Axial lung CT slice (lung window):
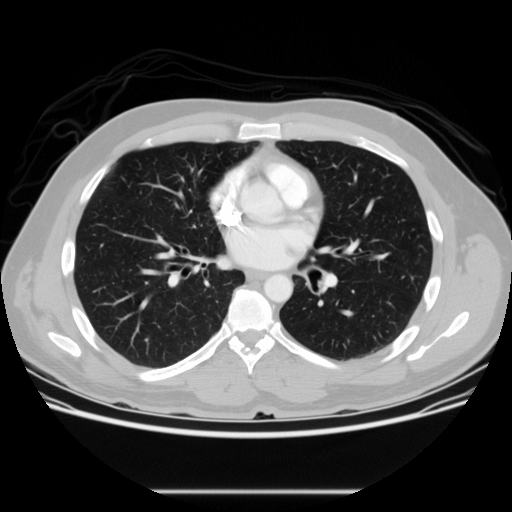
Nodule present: no